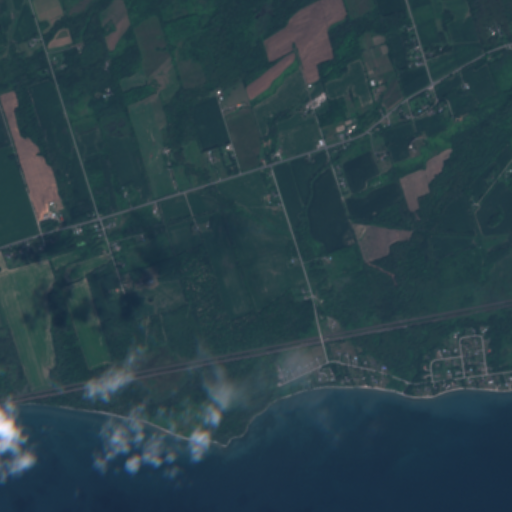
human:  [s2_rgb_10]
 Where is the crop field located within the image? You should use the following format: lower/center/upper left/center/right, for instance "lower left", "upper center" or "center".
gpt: The crop field is located in the upper right of the image.
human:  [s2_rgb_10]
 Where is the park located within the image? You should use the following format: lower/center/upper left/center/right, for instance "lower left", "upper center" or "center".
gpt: There is no park in the image.